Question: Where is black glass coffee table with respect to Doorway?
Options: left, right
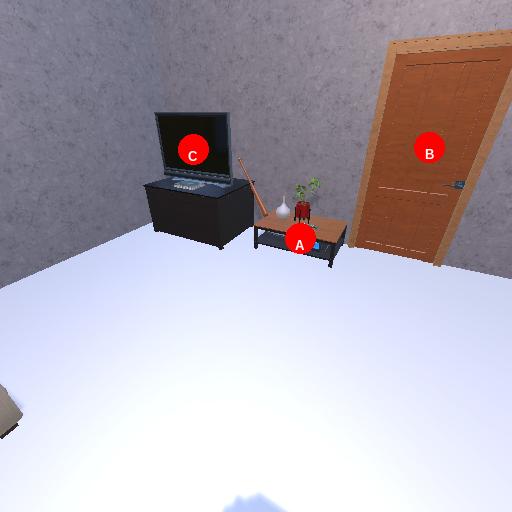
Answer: left